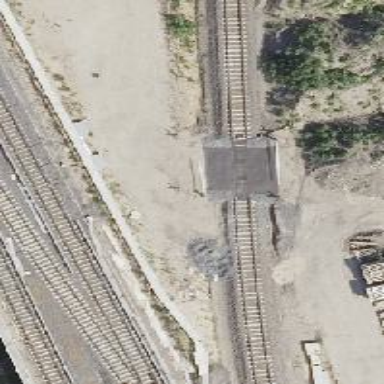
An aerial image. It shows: Full barrier level crossing on railway.